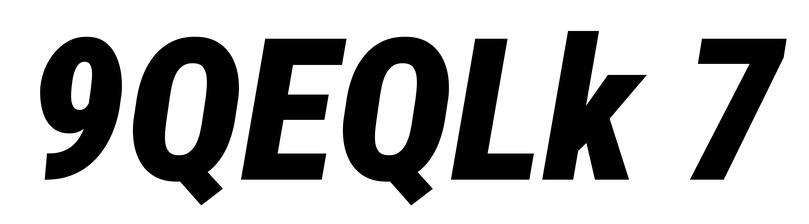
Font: Roboto-Italic_Condensed_Black_Italic